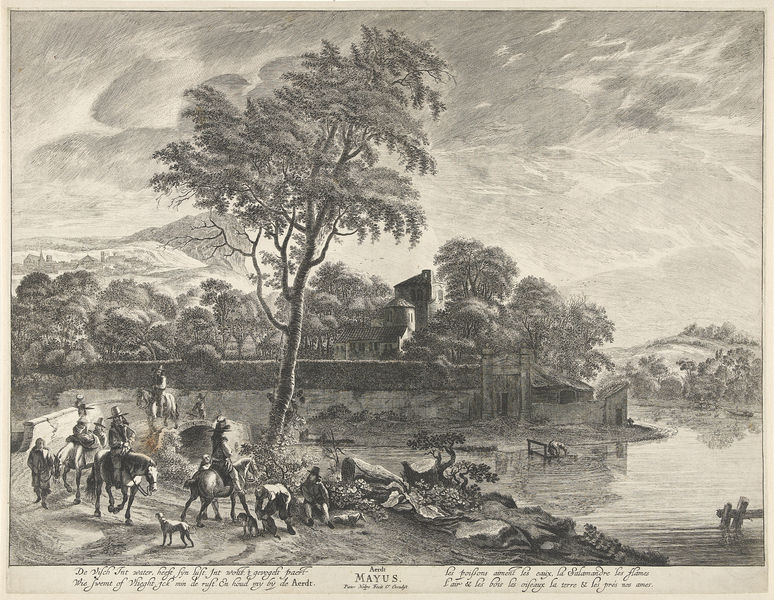
Titel: Landschap met jagers: de maand mei en het element aarde
Künstler: Pieter Nolpe
Standort: Amsterdam
Institution: Rijksmuseum
Schlagwörter: baum, berg, himmel, wolken, fluss, landschaft, menschen, see, ufer, hut, hüte, hund, tier, brücke, insel, pferde, reiter, mauer, grafik, druck, stich, baum reiter